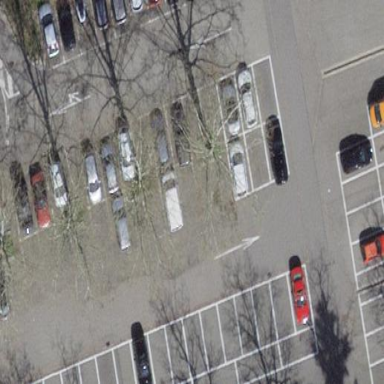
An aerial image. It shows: Parking area with asphalt surface.